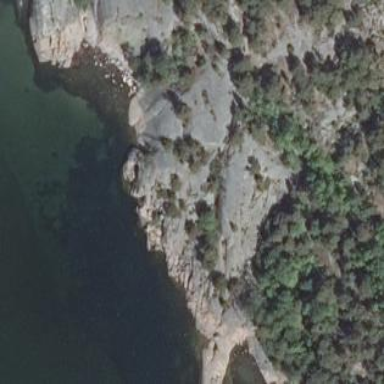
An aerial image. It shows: Natural cliff.